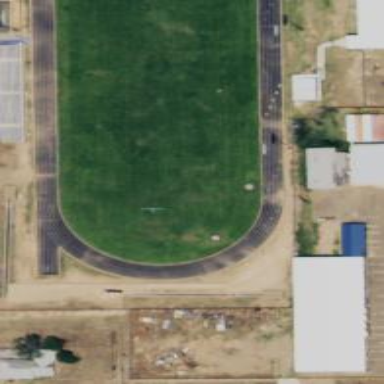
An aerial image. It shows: Pitch for American football.